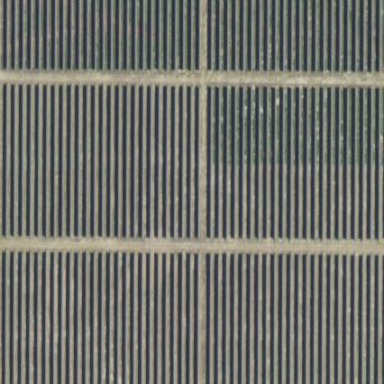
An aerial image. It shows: Solar power generator using photovoltaic method with solar photovoltaic panel types.